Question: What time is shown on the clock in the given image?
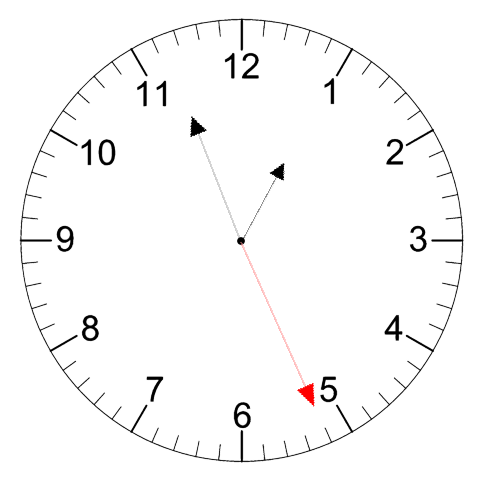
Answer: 12:56:26